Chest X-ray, AP view. Patient: 51 years old, sex M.
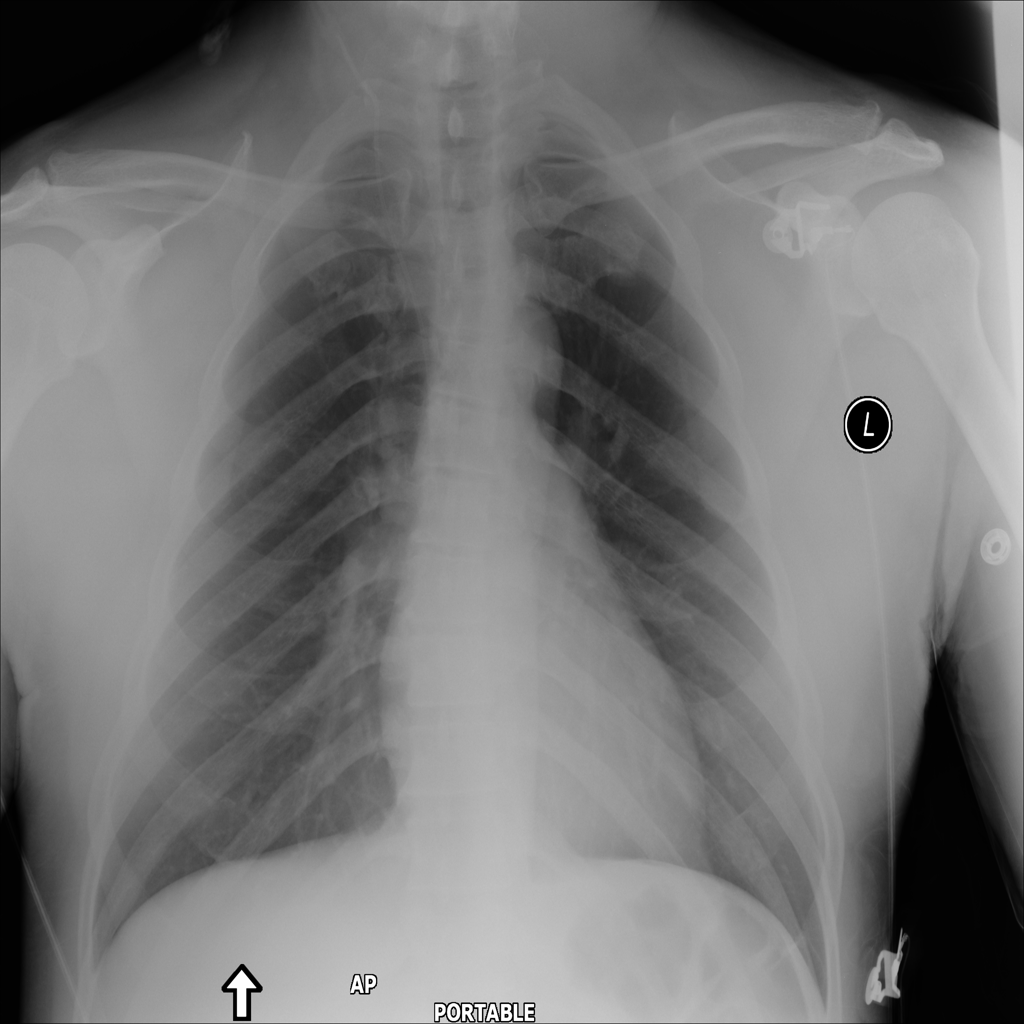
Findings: No Finding